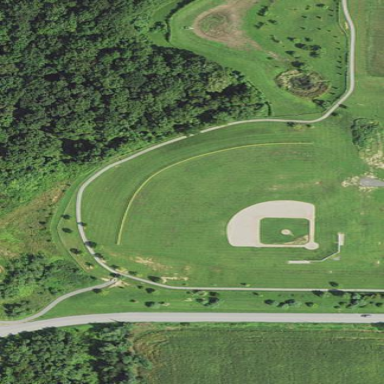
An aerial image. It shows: Baseball pitch for leisure and sports activities.